Interaction volume radius: 5 \u00c5
Interaction volume height: 10 \u00c5
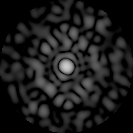
Disorder parameter: 0.8321